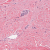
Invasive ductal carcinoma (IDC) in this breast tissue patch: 0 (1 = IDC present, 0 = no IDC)